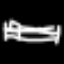
Label: bed